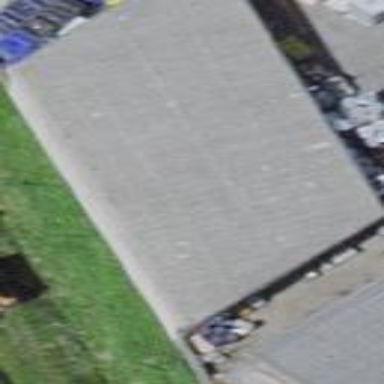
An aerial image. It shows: Industrial building.